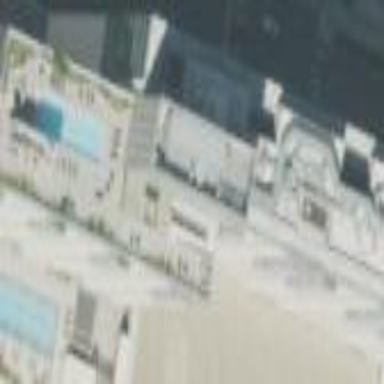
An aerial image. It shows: Part of building.